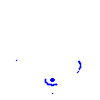
Particle: proton